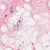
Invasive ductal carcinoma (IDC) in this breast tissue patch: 0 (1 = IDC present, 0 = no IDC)